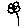
Label: flower